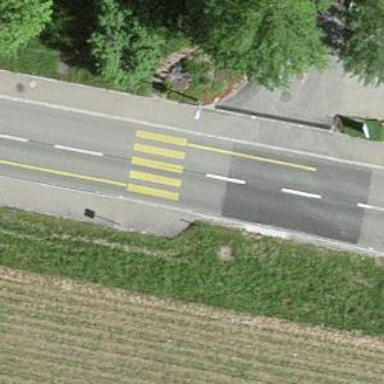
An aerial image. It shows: Uncontrolled zebra crossing on the road.